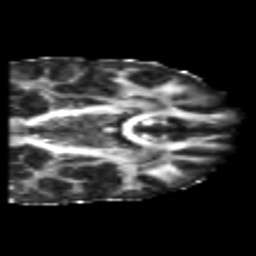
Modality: FA
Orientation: coronal
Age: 21
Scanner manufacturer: philips
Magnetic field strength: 3 T
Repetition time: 8.6 s
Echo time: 0.127 s